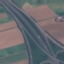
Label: Highway